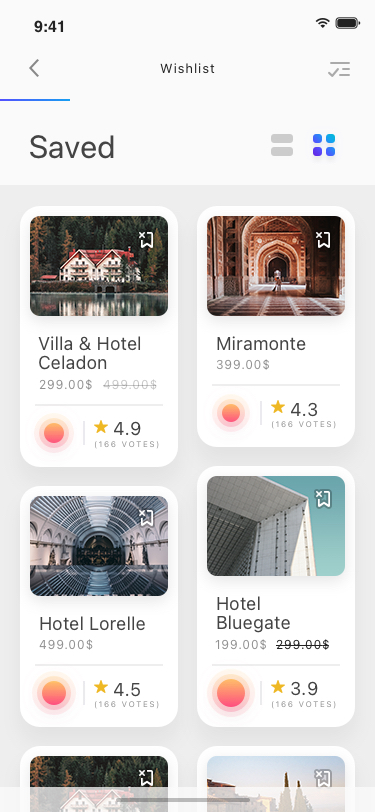
Text in this UI design:
(166 votes)
4.9
499.00$
299.00$
Villa & Hotel Celadon
(166 votes)
4.3
399.00$
Miramonte
(166 votes)
4.5
499.00$
Hotel Lorelle
(166 votes)
3.9
299.00$
199.00$
Hotel Bluegate
Saved
Wishlist
9:41